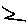
Label: zigzag